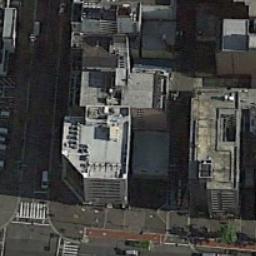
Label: commercial_area